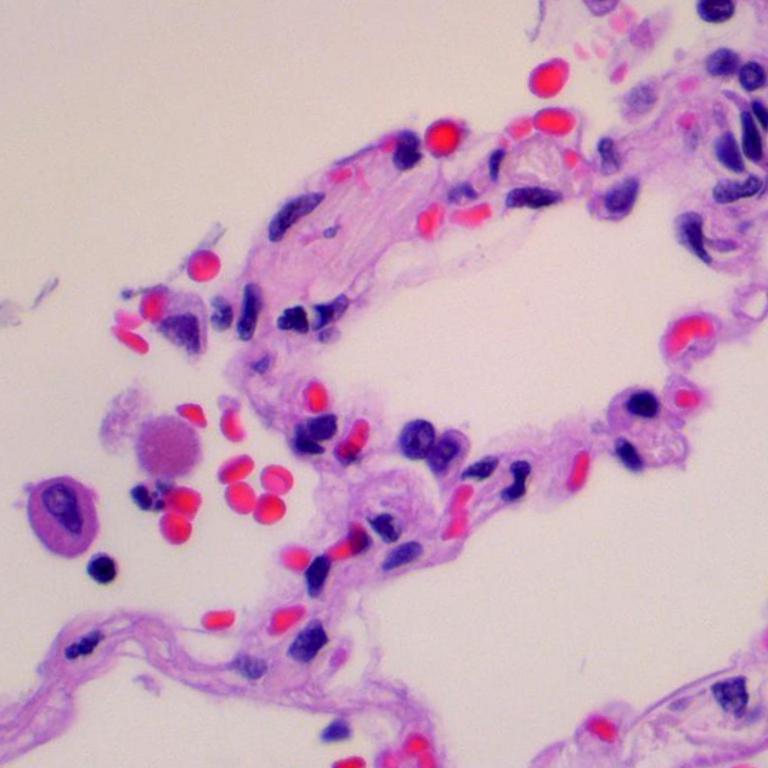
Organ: lung
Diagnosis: benign